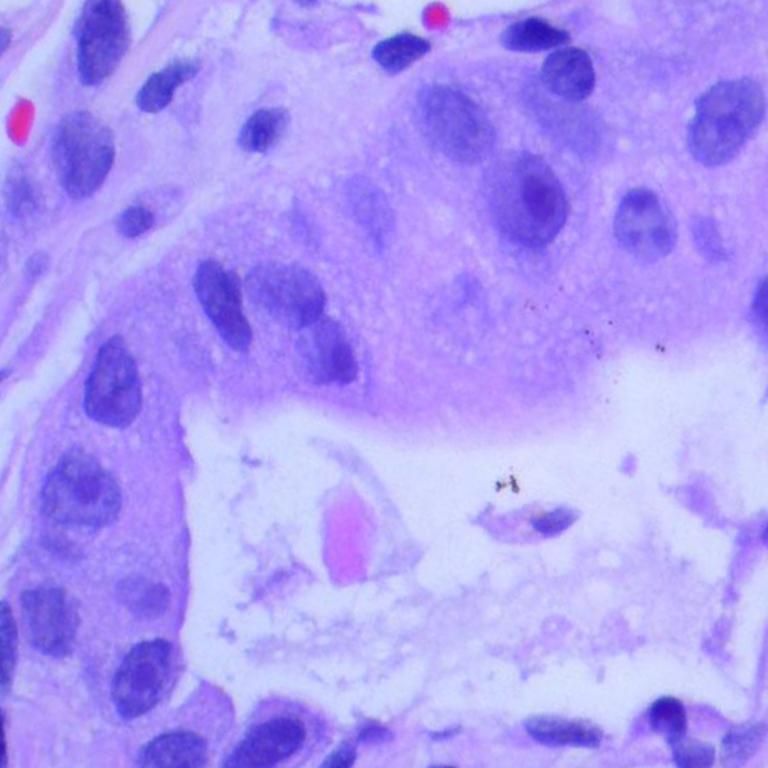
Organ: lung
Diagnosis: adenocarcinomas